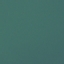
Label: SeaLake